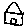
Label: house